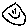
Label: smiley face